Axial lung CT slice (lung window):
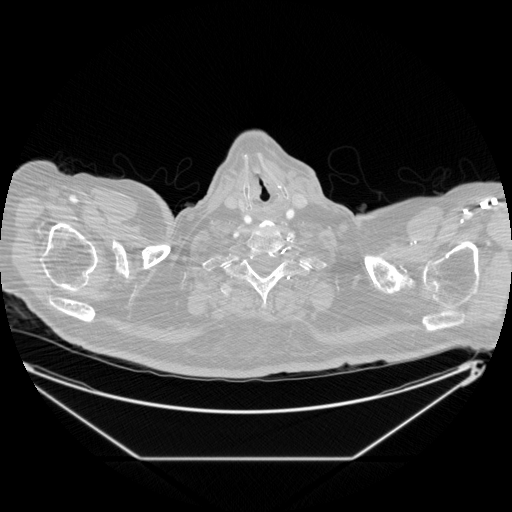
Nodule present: no